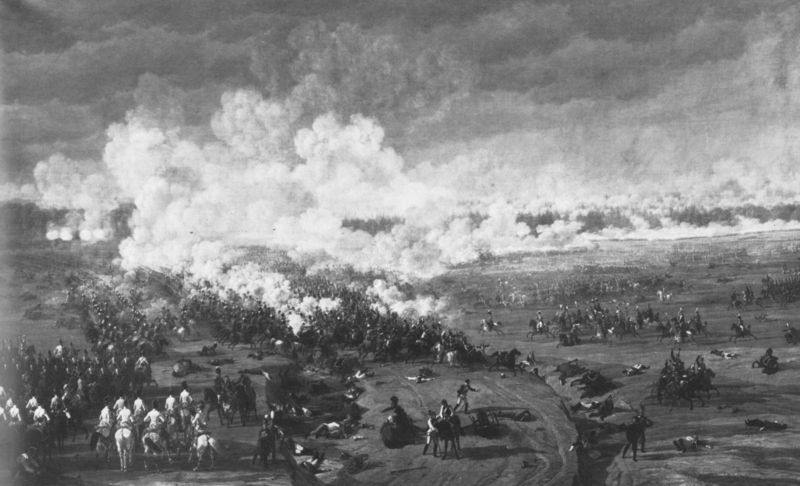
Titel: Schlacht bei Hanau
Künstler: Wilhelm von Kobell
Institution: München, Neue Pinakothek
Schlagwörter: feuer, gemälde, himmel, wolken, landschaft, menschen, grau, schwarz, weiss, weg, wiese, wolke, malerei, tod, feld, rauch, front, pferd, pferde, klein, platz, brand, dampf, krieg, schlacht, soldaten, foto, fotografie, kanone, leichen, soldat, tote, verletzte, armee, heer, graben, kanonen, schießen, schlachtfeld, gefecht, schuss, truppen, schüsse, neben, too, scuss, totw